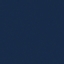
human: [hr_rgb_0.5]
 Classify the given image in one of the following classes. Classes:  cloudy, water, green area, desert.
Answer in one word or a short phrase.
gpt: water